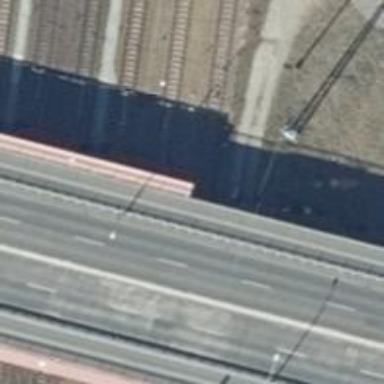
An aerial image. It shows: Disused railway yard.